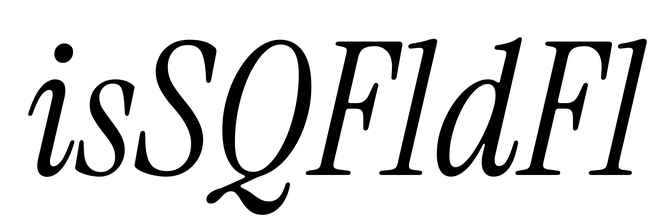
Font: InstrumentSerif-Italic